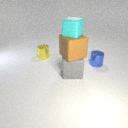
small cyan rubber cube above large gray rubber cube